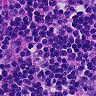
Metastatic tissue present: no